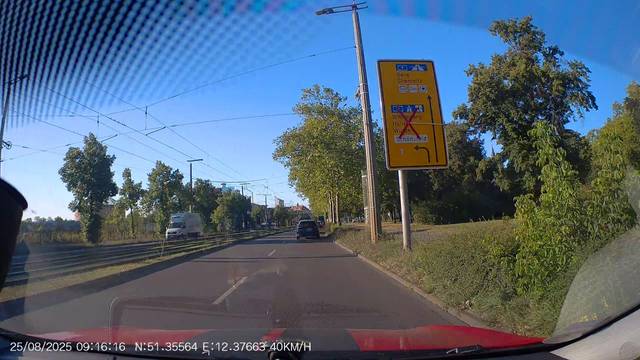
Region: Germany
Coordinates: 51.355, 12.377